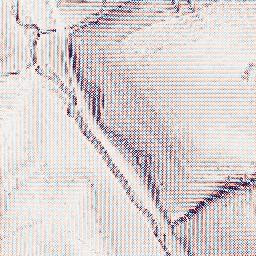
Category: wavelet
Decomposition family: wavelet_dwt
Decomposition parameters: wavelet: haar
level: 1
Upsampling method: fft_zeropad
Upsampling parameters: scale: 2
Upsampling scale: 2